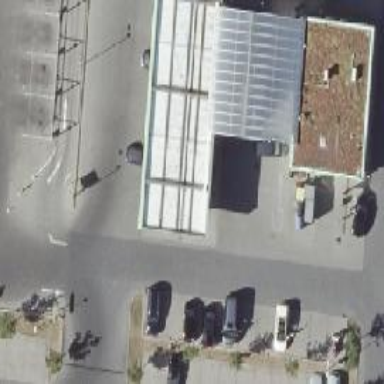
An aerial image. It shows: Close-up view of roof of building.